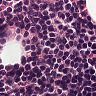
Metastatic tissue present: no